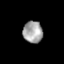
Tissue: lung
Cell type: Others
Senescence score: 0.1347
Nuclear area (px): 422
Mean DAPI intensity: 162.232